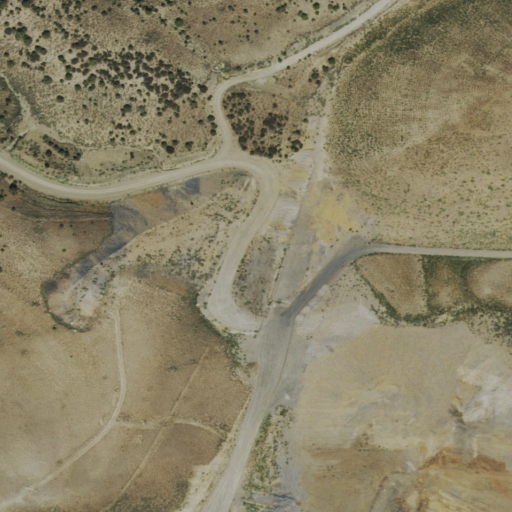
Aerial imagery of gap in Nevada named Northumberland Pass containing shrub, barren land, and evergreen forest